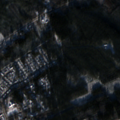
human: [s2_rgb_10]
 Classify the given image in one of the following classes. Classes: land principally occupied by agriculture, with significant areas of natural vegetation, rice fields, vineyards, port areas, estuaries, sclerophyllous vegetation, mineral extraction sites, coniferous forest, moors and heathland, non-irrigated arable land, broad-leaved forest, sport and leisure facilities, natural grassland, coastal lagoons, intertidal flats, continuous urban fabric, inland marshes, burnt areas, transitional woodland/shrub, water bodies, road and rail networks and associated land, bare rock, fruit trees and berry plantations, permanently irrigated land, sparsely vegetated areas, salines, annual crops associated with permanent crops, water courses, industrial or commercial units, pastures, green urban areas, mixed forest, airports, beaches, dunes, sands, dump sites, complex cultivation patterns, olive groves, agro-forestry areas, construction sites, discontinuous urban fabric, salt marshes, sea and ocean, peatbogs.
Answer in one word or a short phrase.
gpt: discontinuous urban fabric, non-irrigated arable land, coniferous forest, mixed forest